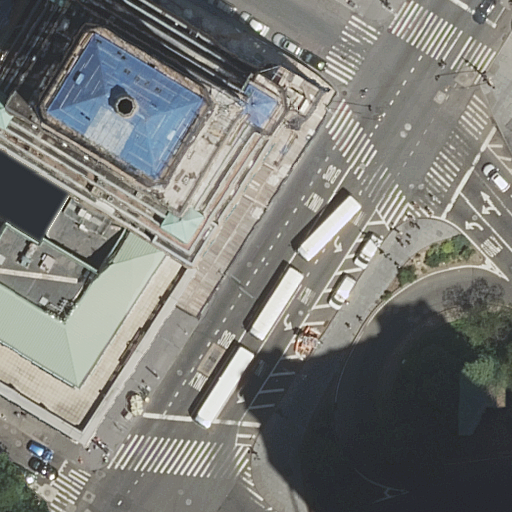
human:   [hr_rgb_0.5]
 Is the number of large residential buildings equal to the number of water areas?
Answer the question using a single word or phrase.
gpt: no

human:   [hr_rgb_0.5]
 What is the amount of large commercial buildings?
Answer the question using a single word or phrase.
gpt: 0

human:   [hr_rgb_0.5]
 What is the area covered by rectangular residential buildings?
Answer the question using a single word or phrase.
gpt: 233m2

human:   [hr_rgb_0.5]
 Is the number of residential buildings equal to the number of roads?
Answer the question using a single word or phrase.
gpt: no

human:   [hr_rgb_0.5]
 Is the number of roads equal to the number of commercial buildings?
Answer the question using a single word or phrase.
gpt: no

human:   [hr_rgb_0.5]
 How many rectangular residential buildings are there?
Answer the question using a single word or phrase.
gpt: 1

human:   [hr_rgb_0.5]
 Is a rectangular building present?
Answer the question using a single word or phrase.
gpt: yes

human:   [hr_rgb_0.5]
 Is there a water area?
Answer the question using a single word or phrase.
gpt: no

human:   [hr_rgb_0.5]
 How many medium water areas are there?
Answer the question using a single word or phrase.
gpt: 0

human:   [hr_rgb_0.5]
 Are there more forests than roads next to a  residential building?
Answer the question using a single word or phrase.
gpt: no

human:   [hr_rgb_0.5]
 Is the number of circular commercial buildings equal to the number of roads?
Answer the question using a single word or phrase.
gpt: no

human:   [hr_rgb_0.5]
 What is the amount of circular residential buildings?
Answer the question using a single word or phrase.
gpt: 0

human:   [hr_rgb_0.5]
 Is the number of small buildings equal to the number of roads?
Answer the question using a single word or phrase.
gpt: no

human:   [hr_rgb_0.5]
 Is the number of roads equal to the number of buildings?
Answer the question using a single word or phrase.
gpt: no

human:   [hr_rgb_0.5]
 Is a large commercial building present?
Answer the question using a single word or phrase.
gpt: no

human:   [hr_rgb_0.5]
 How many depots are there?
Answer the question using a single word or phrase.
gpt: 0

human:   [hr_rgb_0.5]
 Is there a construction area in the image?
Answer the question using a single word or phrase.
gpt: no

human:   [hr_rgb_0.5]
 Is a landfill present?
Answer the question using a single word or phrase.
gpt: no

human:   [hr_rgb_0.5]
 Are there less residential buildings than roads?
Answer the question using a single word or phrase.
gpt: yes

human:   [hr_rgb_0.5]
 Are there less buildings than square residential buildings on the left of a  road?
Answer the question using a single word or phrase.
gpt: no

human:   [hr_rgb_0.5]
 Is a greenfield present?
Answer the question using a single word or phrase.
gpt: no

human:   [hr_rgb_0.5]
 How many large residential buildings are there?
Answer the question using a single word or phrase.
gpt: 1

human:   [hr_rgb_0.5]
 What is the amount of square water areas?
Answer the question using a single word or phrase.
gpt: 0

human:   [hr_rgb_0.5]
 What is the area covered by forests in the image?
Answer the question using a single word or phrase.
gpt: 0m2

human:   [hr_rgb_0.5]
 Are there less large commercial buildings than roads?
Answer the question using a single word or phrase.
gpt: yes

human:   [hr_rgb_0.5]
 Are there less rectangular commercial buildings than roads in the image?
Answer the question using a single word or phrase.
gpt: yes

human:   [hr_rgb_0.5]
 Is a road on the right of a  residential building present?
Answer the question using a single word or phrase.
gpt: yes

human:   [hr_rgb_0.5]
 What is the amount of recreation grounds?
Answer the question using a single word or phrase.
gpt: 0

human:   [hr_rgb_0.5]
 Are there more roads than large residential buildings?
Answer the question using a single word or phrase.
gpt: yes

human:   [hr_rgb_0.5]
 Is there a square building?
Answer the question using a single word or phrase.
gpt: no

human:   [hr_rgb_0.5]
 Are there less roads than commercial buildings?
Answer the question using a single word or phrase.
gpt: no

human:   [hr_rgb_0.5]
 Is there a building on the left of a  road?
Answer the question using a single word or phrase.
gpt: yes

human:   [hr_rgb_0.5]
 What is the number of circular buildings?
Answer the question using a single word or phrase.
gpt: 0

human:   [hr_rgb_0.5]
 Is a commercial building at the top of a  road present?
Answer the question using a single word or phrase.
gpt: no

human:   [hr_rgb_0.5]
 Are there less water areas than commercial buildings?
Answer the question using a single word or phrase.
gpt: no

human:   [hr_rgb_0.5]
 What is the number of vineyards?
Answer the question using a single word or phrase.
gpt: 0